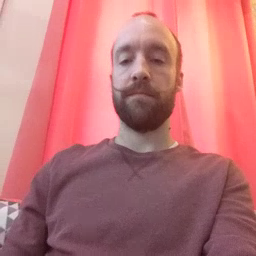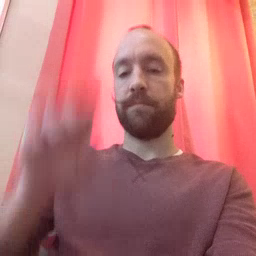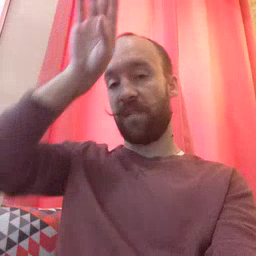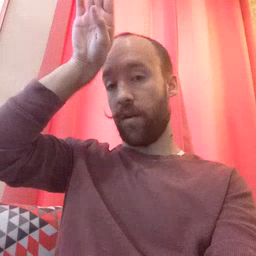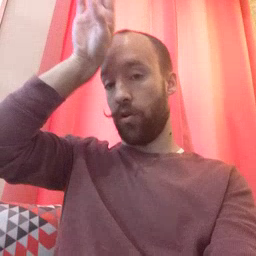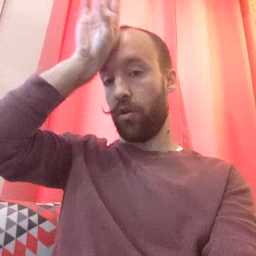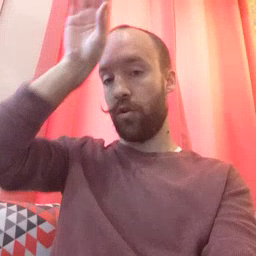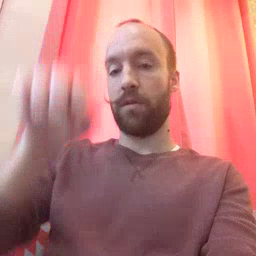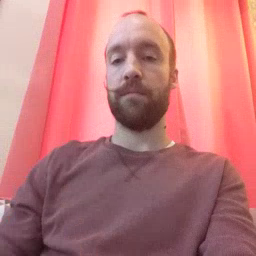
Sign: fireman